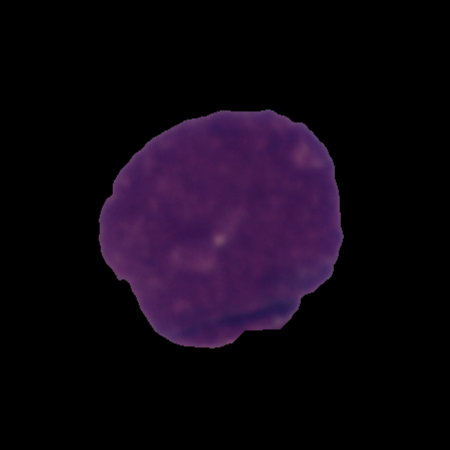
Label: cancer